Interaction volume radius: 10 \u00c5
Interaction volume height: 30 \u00c5
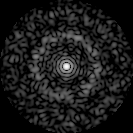
Disorder parameter: 0.8487